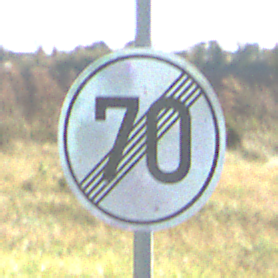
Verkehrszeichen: EndeGeschwindigkeit70
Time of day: MorningAfternoon
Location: Outdoor (Nature)
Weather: Clear
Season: Autumn
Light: Natural